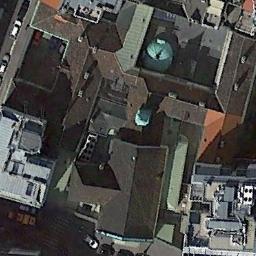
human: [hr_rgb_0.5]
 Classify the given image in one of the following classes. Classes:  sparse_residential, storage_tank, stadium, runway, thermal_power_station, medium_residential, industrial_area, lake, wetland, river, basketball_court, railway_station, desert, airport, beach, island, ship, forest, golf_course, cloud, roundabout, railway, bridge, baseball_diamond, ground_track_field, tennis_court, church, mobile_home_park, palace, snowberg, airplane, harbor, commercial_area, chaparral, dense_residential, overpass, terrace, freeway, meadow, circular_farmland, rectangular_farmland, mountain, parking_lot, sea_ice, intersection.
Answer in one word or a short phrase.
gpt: church